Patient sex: F
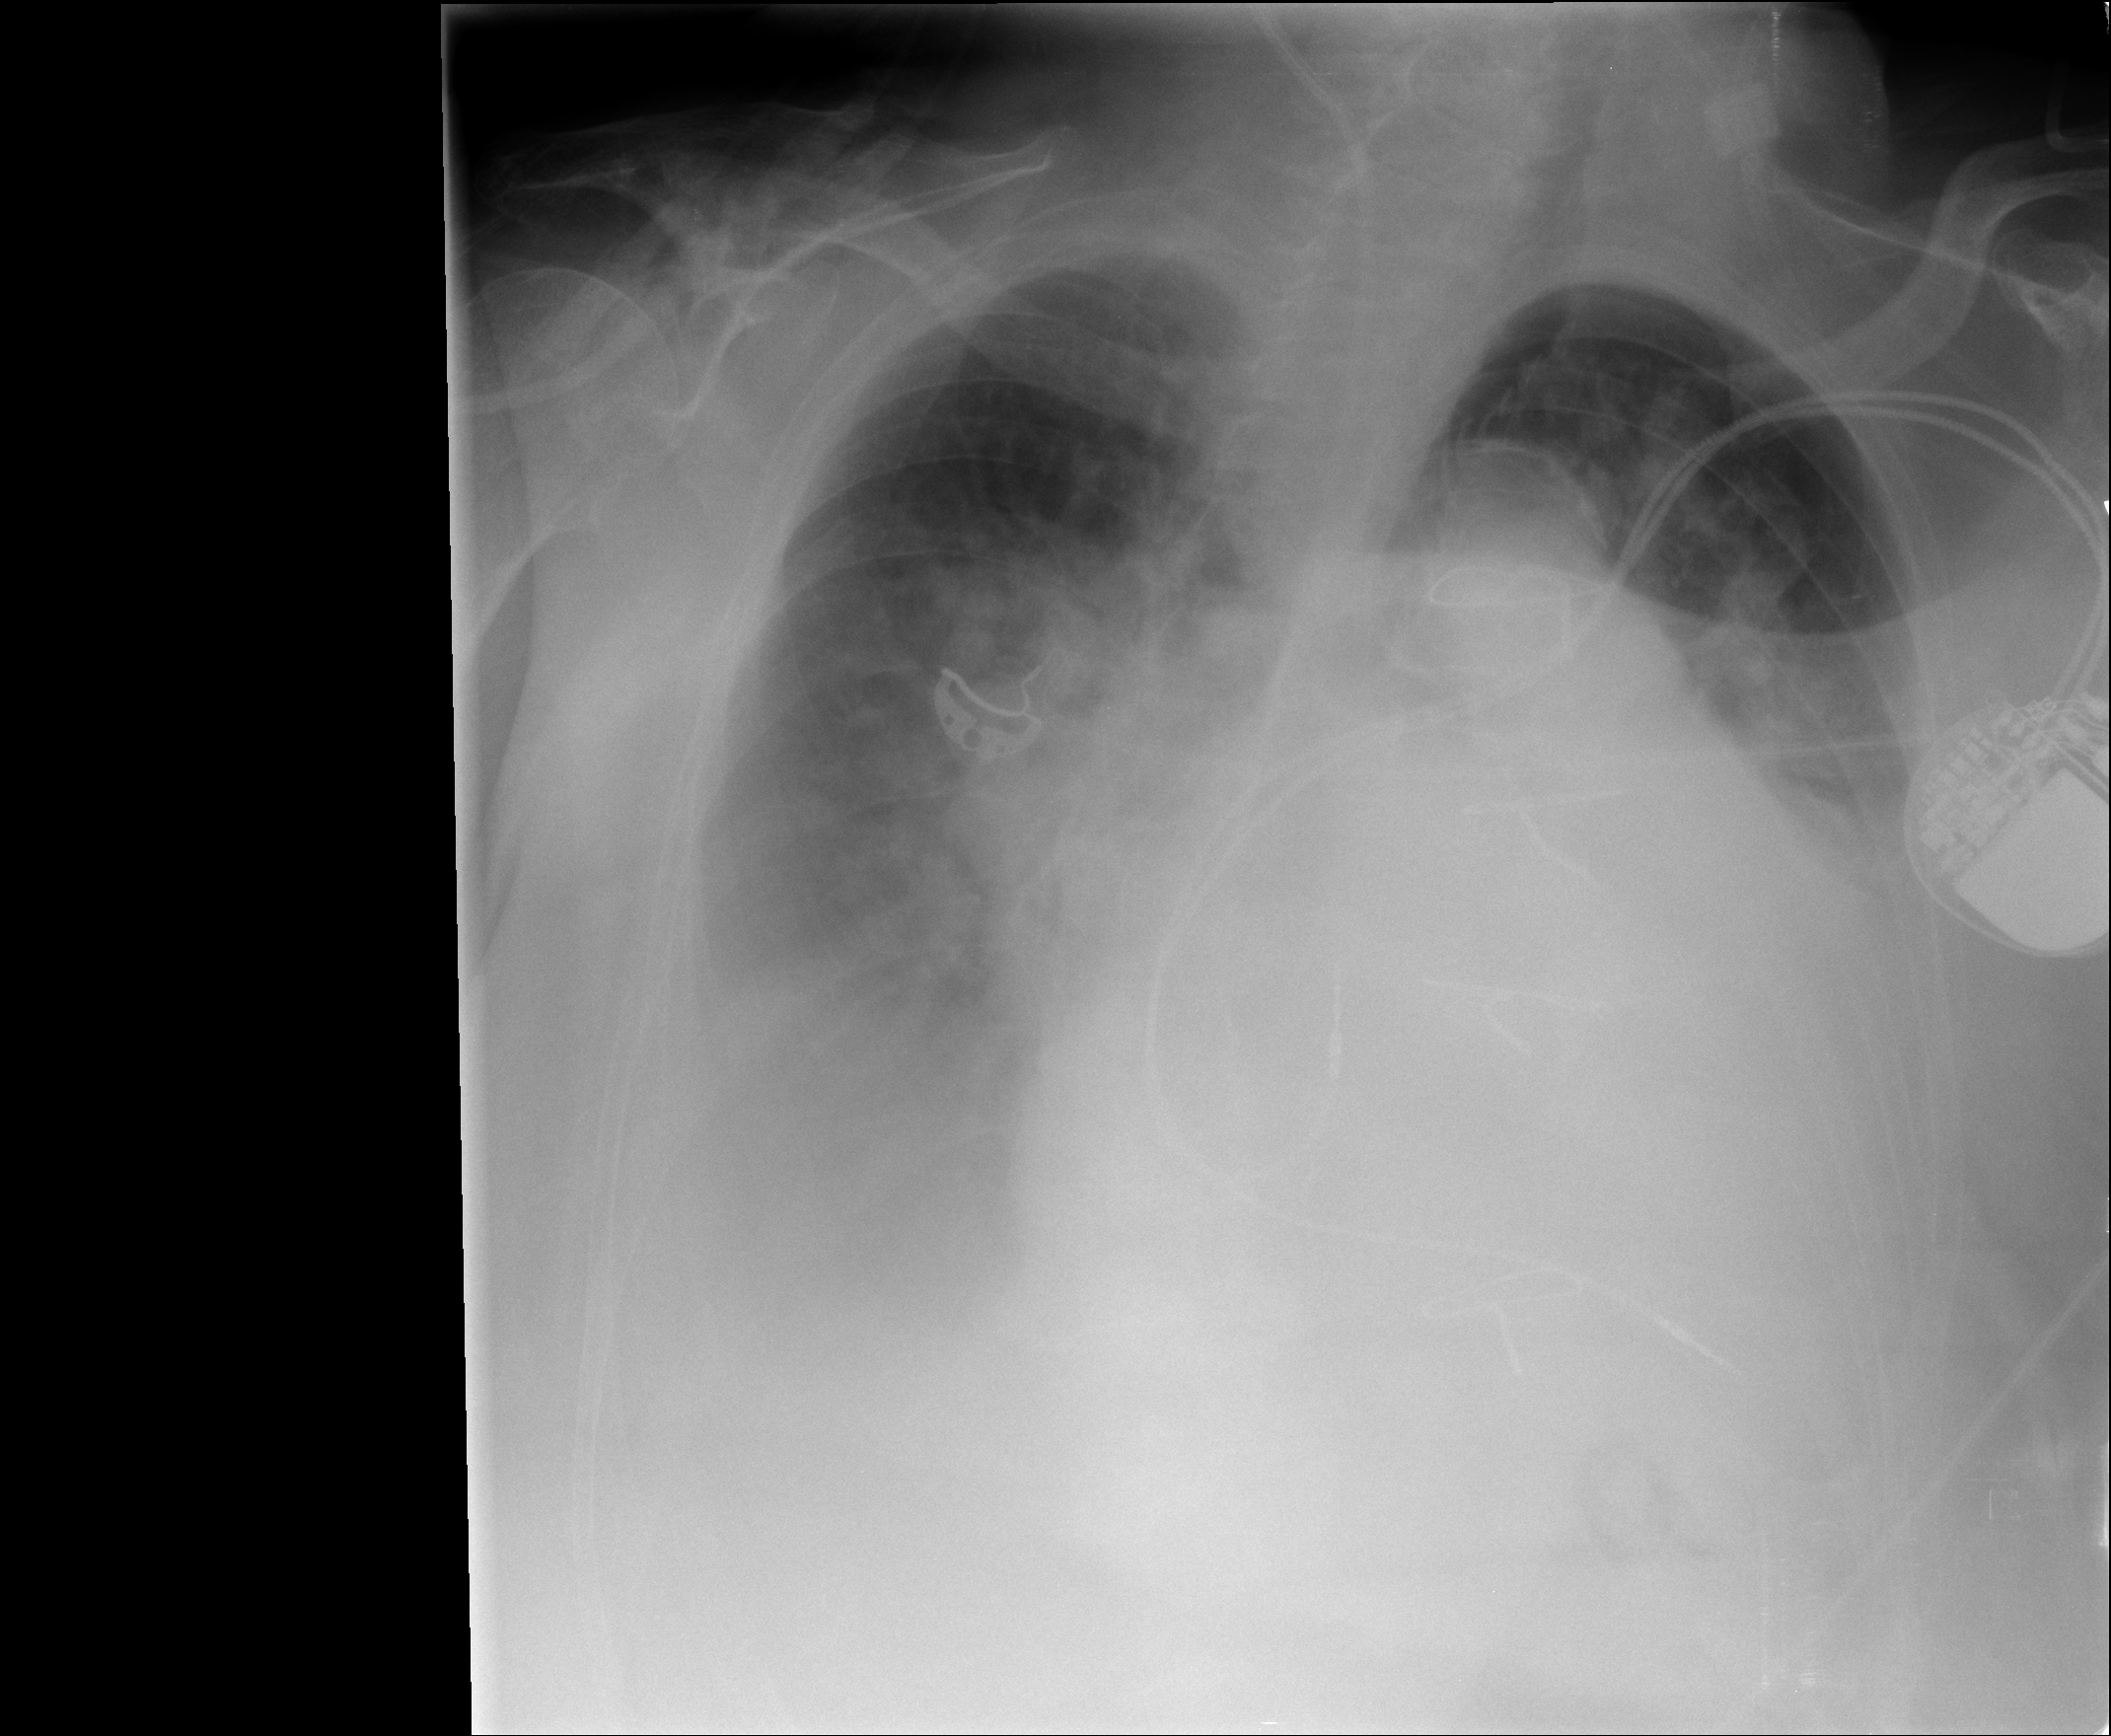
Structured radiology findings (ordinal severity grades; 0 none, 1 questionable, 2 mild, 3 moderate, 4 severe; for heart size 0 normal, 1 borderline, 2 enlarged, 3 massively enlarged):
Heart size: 2
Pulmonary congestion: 2
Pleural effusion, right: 3
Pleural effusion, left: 3
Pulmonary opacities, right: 2
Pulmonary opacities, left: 2
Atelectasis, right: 2
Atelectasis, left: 2